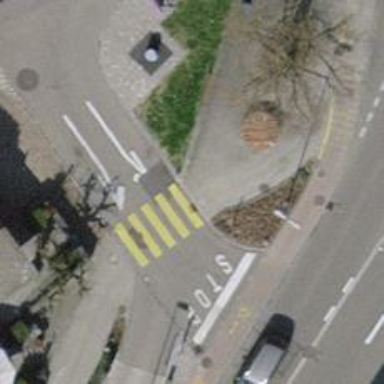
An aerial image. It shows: Footway surfaced with paving stones.